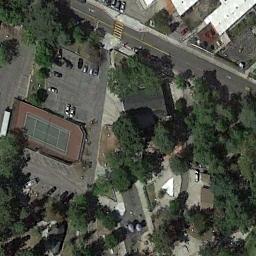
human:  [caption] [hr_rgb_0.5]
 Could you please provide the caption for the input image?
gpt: The tennis court next to the parking lot is surrounded by buildings and trees .

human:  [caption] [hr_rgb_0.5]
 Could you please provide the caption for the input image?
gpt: The tennis court is next to some buildings and trees .

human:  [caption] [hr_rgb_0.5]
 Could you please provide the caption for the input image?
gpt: There are many cars in the parking lot next to the tennis courts .

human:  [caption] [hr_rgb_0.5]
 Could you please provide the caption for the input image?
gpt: A row of trees is planted between the tennis court and the road .

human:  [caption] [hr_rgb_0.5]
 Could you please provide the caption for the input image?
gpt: There are many green trees around the tennis court .